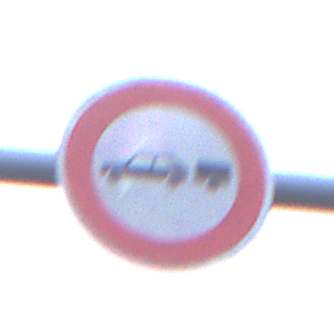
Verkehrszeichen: VerbotPersonenkraftwagenMitAnhaenger
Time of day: SunriseSunset
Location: Outdoor (Urban)
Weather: PartlyCloudy
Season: NotSpecified
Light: Natural